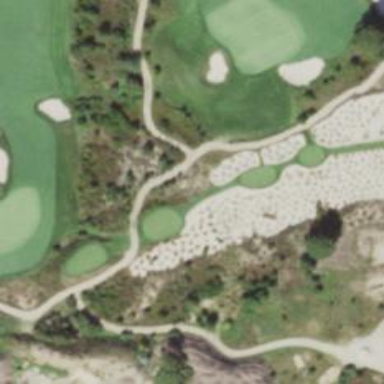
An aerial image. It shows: Golf cartpath that is also road path.